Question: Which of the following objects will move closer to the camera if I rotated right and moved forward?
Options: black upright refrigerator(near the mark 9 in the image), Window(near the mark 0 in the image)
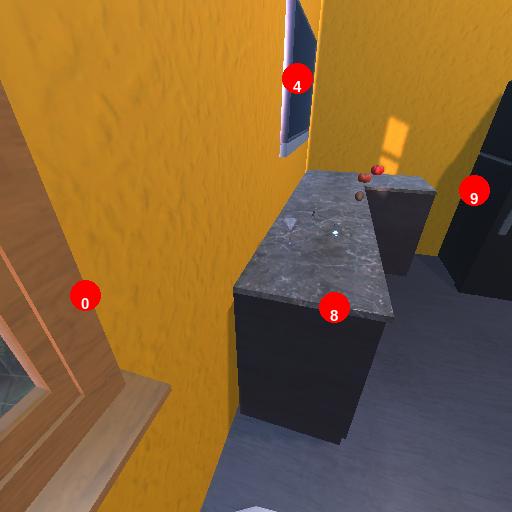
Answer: black upright refrigerator(near the mark 9 in the image)